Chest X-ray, AP view. Patient: 83 years old, sex M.
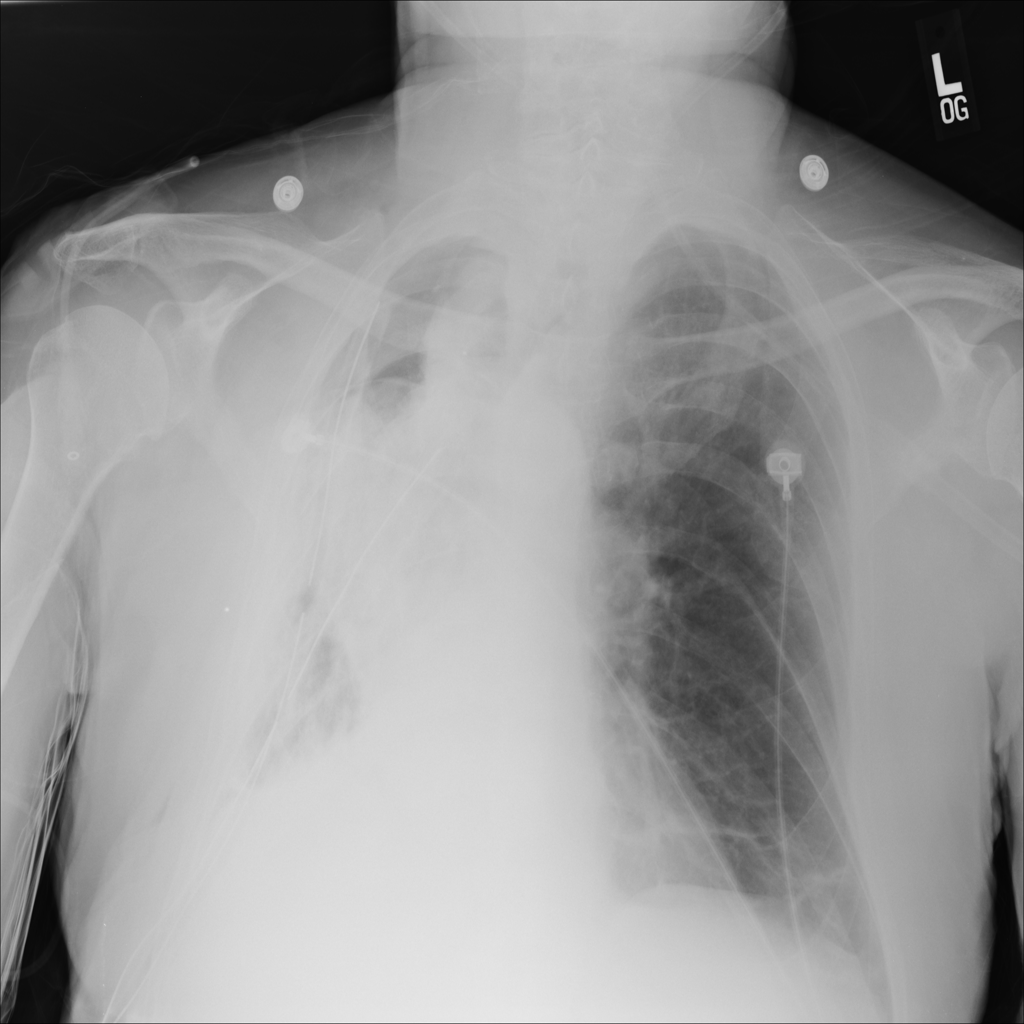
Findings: Atelectasis, Hernia, Pneumothorax